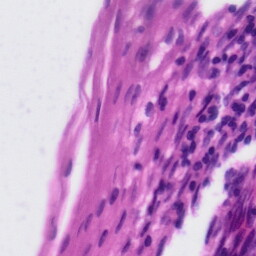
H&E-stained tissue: Tonsil